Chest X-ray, PA view. Patient: 45 years old, sex F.
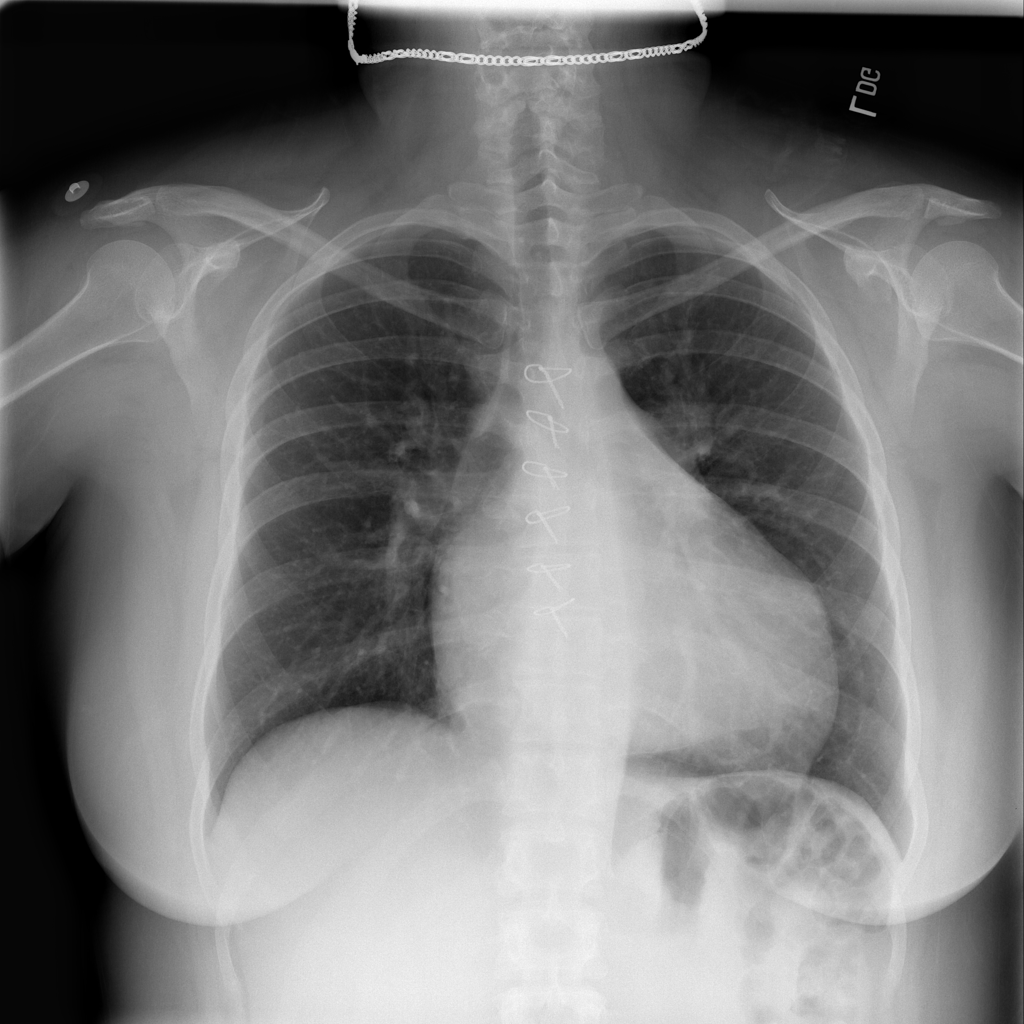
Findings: Cardiomegaly